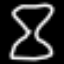
Label: hourglass